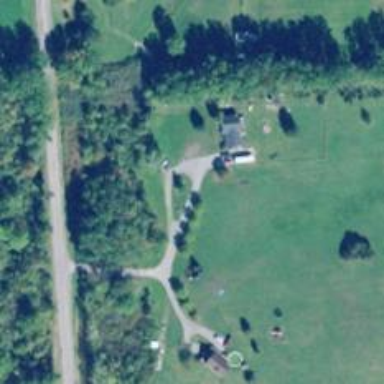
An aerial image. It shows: Driveway.